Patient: sex M, age 45
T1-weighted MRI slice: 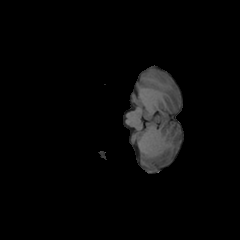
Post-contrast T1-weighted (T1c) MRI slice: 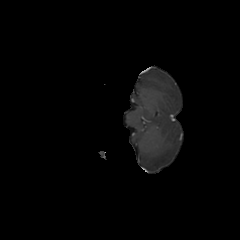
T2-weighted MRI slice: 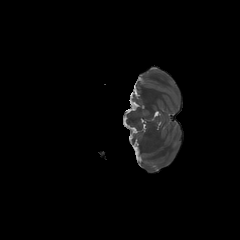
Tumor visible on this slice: no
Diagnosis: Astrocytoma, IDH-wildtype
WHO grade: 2